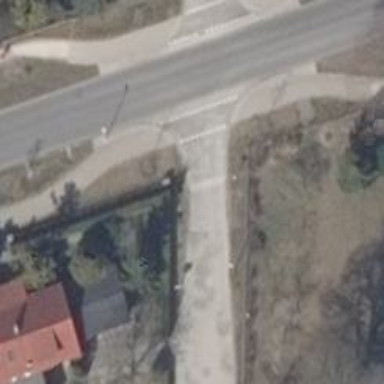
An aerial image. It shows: Traffic calming table.